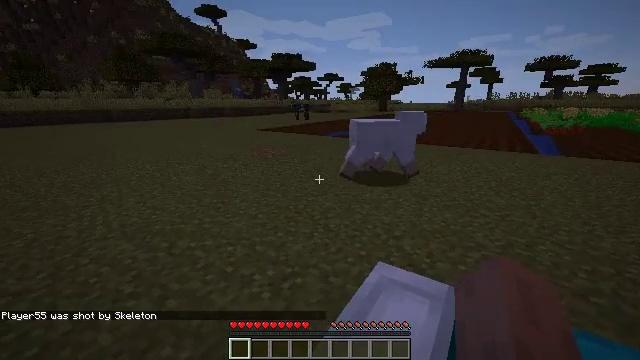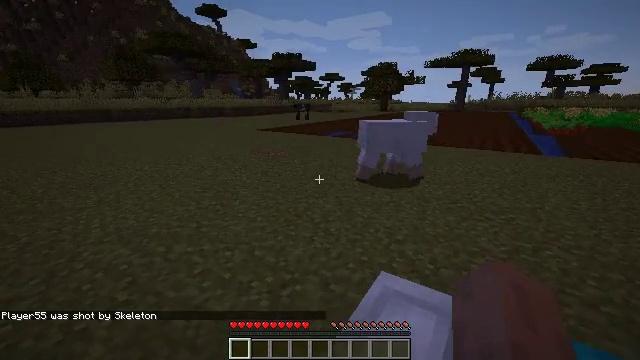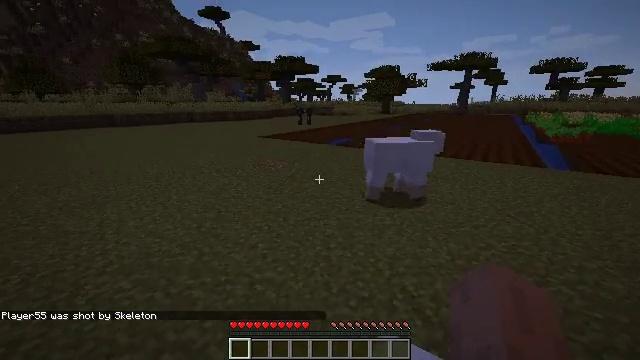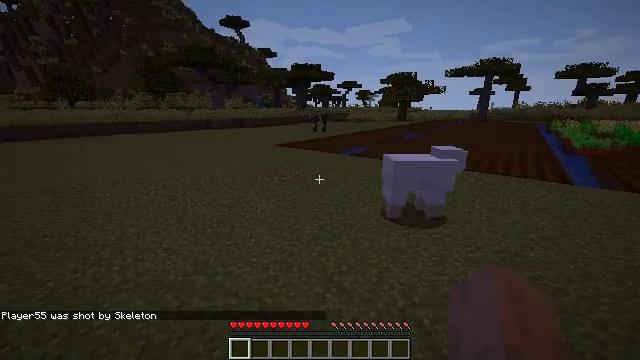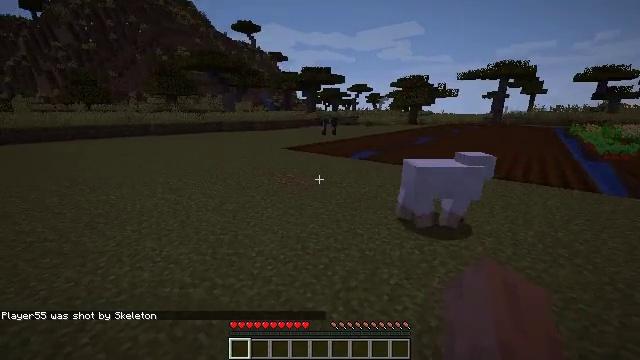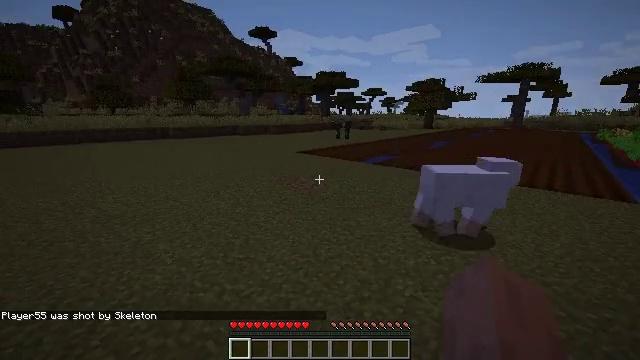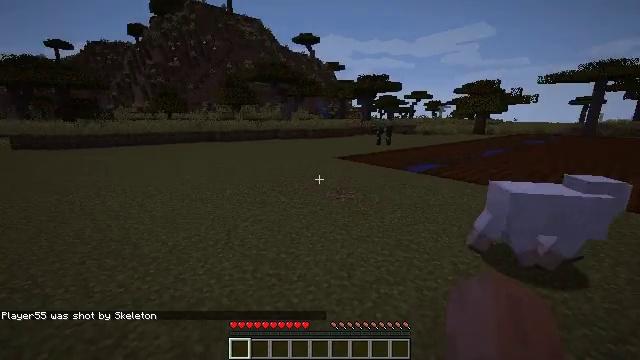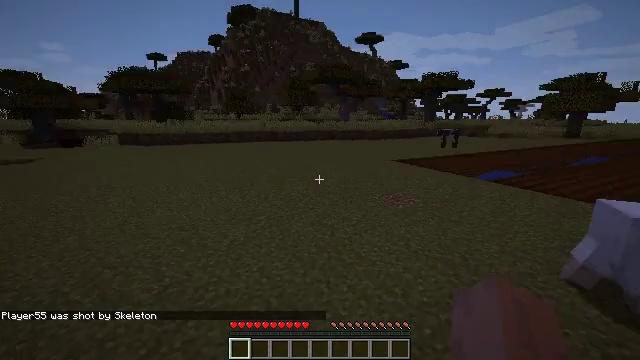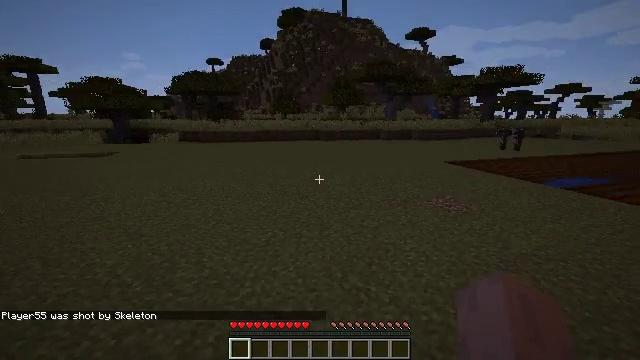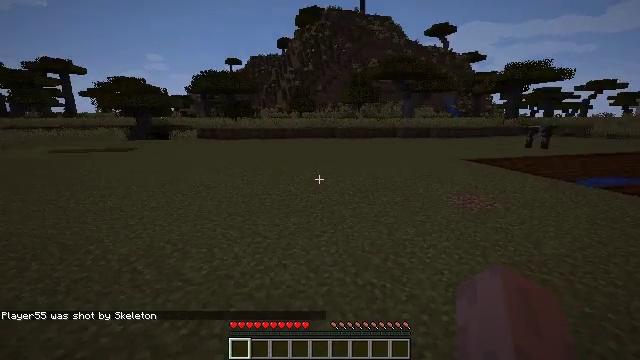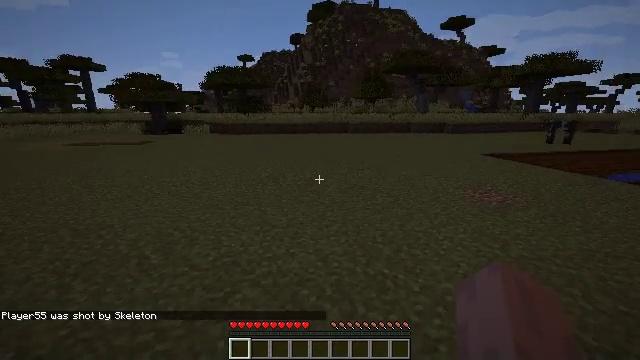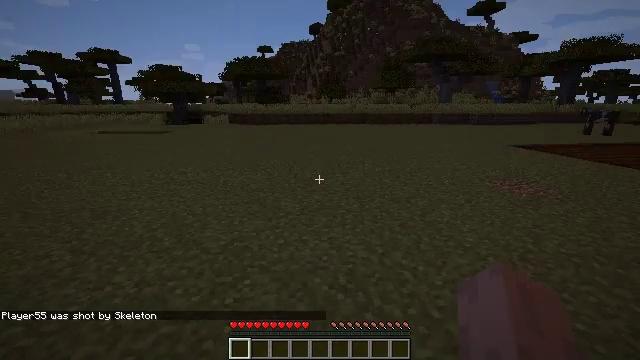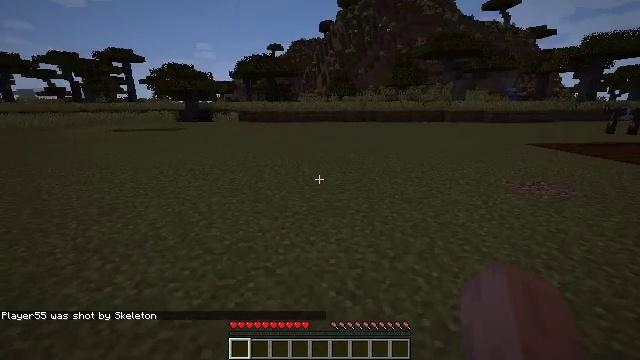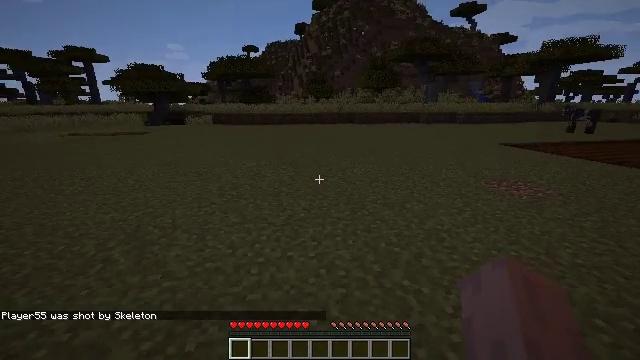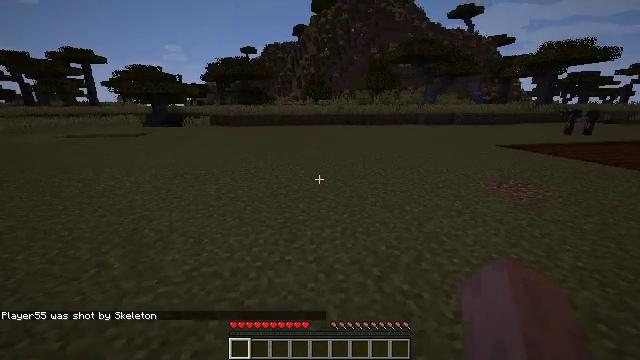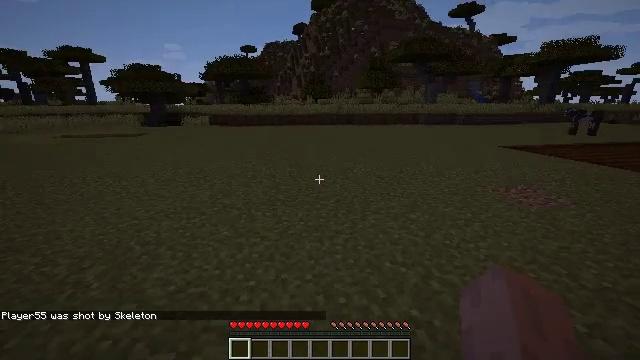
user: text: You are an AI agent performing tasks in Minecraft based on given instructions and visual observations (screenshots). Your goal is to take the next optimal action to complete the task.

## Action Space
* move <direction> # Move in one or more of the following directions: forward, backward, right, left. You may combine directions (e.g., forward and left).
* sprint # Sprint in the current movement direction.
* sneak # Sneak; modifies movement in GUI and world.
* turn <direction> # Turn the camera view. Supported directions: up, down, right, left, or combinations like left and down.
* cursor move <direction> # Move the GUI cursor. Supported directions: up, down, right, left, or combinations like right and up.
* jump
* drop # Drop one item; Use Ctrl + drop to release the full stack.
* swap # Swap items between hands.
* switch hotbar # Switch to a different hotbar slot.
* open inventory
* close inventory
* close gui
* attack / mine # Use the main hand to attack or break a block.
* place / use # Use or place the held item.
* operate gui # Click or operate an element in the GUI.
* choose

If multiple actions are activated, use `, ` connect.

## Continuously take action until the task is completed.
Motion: motion action
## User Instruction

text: Kill mobs.
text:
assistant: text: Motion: move forward
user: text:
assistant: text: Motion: move forward
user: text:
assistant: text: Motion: move forward, turn left and up
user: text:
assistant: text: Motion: move forward, turn left
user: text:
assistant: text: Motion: move forward, turn left
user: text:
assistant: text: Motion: move forward, turn left and up
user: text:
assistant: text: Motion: move forward, turn left
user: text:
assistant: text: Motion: move forward, turn left
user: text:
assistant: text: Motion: move forward, turn left
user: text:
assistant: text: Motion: move forward, turn left
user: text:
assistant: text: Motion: move forward, turn left and down
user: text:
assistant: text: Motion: move forward, turn left
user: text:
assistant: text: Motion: move forward, turn right
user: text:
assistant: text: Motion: move forward
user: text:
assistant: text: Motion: move forward
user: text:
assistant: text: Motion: move forward
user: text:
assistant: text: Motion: move forward
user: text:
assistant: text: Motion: move forward, sprint
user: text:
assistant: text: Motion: move forward, sprint
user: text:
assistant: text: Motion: move forward, sprint
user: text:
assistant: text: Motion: move forward, sprint, turn left
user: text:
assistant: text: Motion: move forward, sprint, turn left and down
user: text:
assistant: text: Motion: move forward, sprint, turn left and down
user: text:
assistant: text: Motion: move forward, sprint, turn left
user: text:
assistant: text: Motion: move forward, sprint, turn left
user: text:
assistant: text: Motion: move forward, sprint, jump
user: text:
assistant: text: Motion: move forward, sprint, jump
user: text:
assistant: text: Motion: move forward, sprint, jump
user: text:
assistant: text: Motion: move forward, sprint, jump
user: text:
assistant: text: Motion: move forward, sprint, jump